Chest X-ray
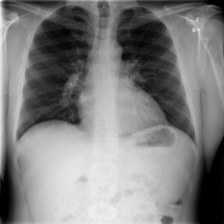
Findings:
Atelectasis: negative
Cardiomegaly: negative
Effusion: negative
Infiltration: negative
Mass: negative
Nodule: negative
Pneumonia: negative
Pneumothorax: negative
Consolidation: negative
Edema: negative
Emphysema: negative
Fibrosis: negative
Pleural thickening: negative
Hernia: negative